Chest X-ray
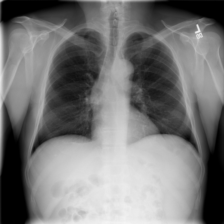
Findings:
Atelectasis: negative
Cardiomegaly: negative
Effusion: negative
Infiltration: negative
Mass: negative
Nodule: negative
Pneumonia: negative
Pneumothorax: negative
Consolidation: negative
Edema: negative
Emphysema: negative
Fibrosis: negative
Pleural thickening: negative
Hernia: negative